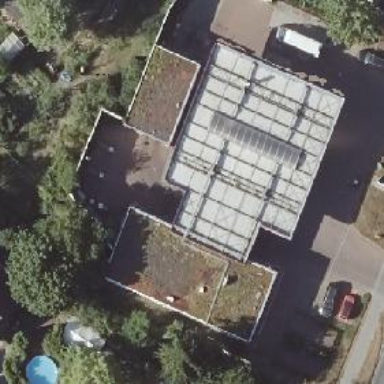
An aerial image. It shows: View of roof of building.